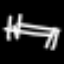
Label: bed